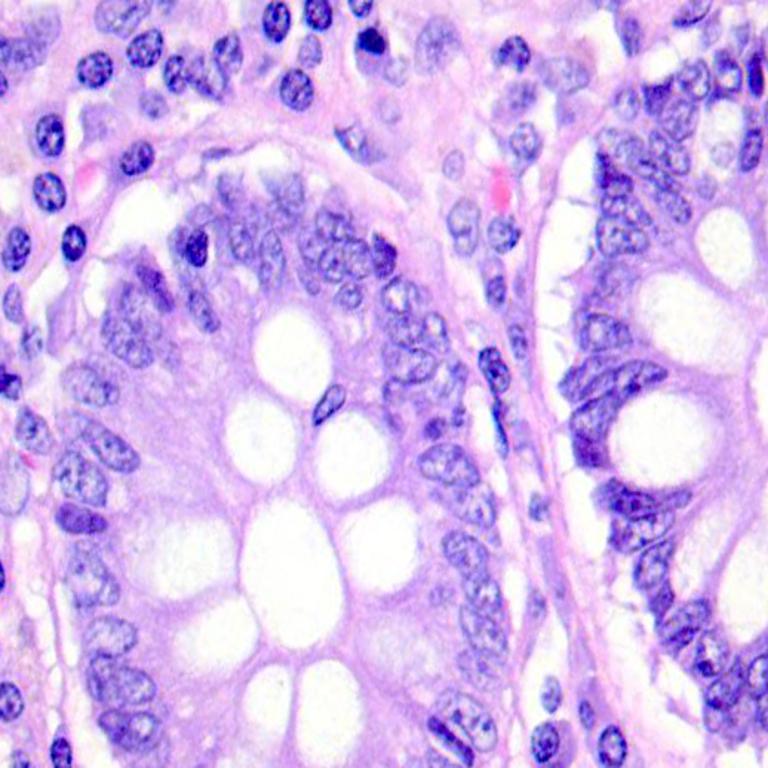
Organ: colon
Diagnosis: benign